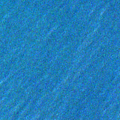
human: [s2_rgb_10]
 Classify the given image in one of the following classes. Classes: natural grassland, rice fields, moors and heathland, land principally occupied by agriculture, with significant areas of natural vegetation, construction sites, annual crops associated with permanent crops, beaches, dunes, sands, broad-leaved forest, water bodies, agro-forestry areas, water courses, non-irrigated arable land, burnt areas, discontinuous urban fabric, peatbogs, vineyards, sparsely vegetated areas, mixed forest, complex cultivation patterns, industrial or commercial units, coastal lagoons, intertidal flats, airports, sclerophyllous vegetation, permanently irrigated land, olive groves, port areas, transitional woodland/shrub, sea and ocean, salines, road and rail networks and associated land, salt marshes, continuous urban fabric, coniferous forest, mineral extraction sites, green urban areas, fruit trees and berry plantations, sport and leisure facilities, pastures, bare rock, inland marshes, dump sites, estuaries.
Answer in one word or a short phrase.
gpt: sea and ocean